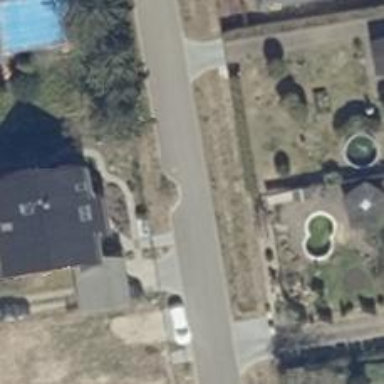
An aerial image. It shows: Residential road with asphalt surface.